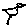
Label: bird